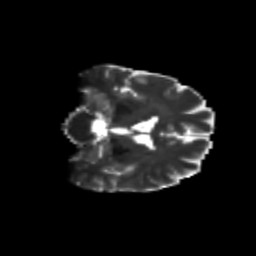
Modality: T2w
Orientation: coronal
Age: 56
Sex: male
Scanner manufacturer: siemens
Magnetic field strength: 3 T
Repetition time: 8.6 s
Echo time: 0.095 s